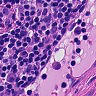
Metastatic tissue present: no